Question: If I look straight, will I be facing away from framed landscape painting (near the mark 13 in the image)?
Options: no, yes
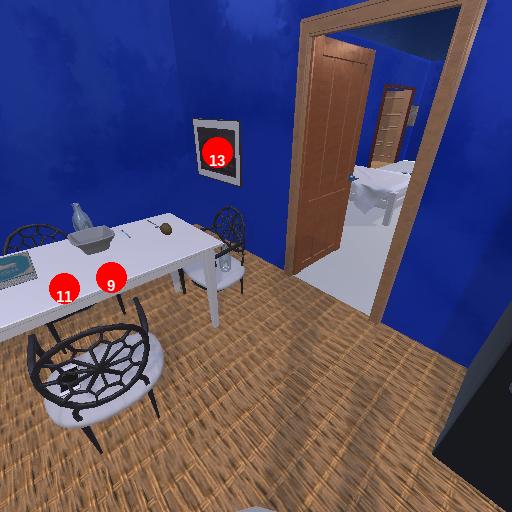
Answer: no